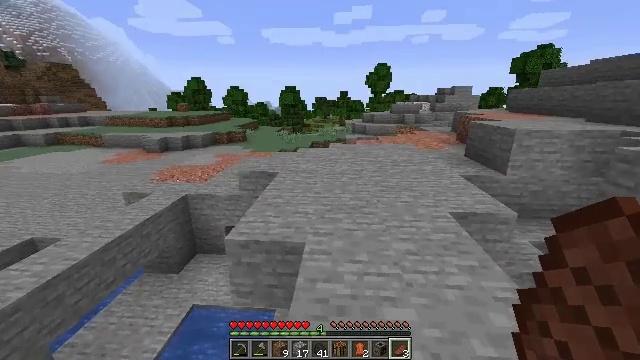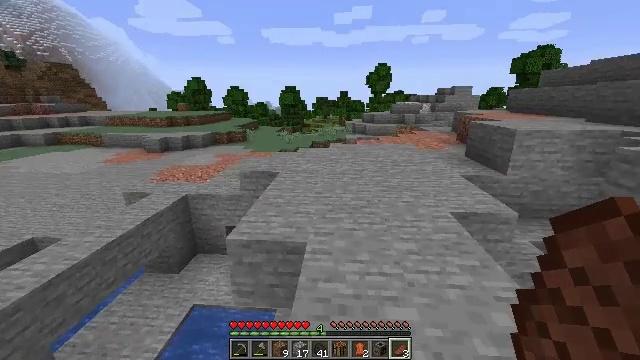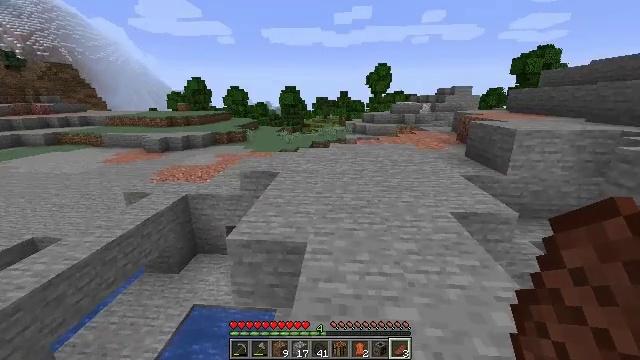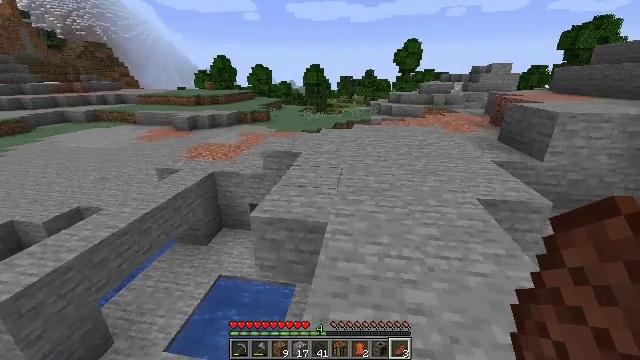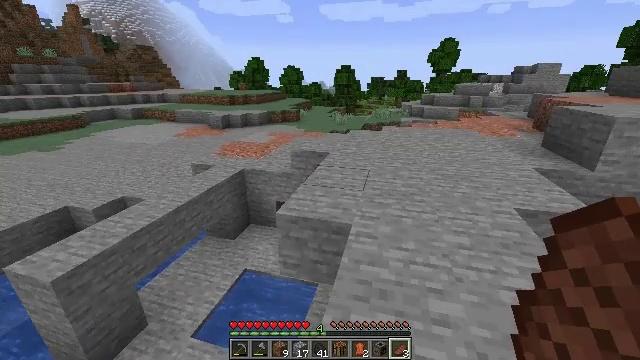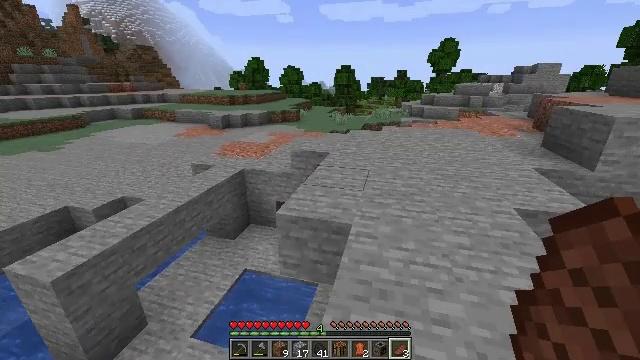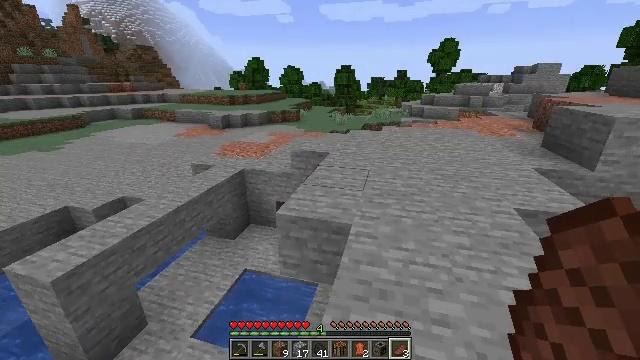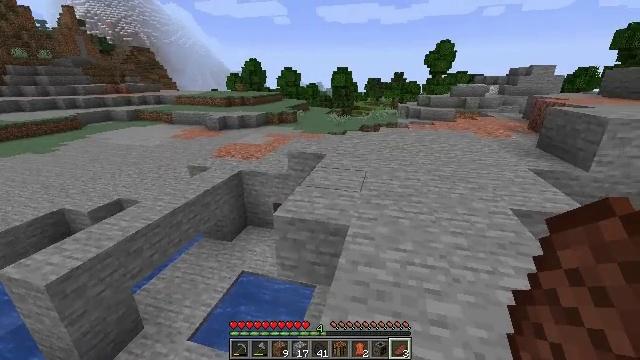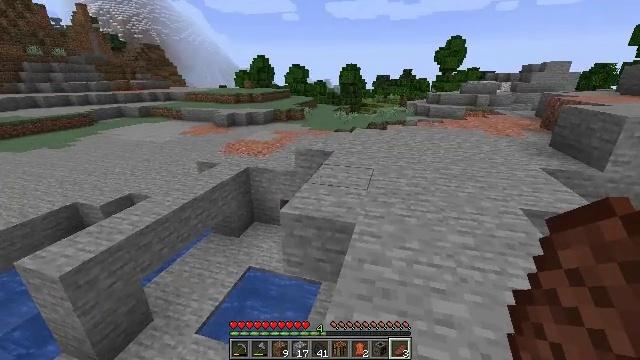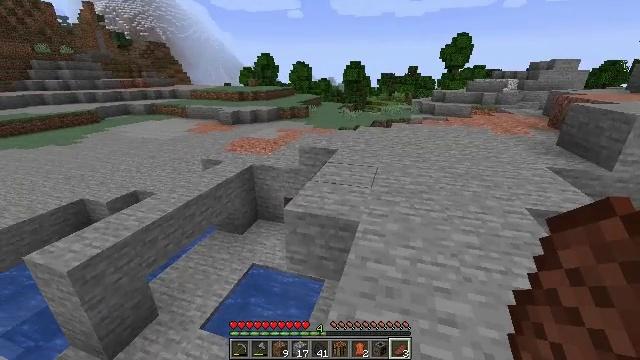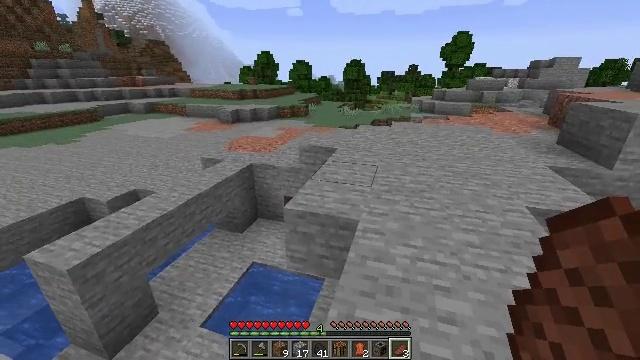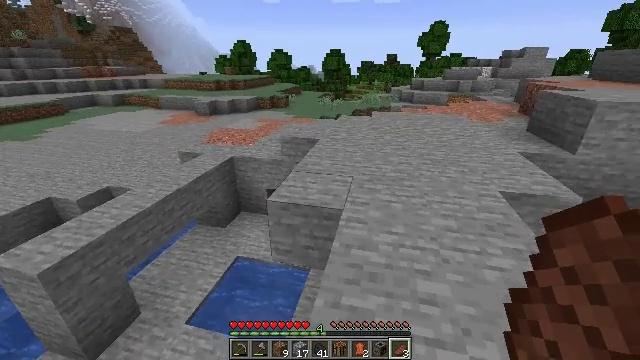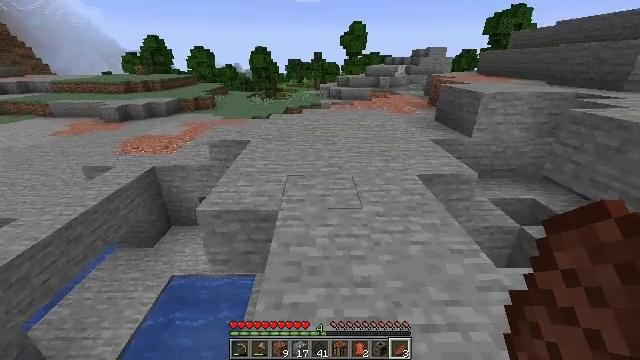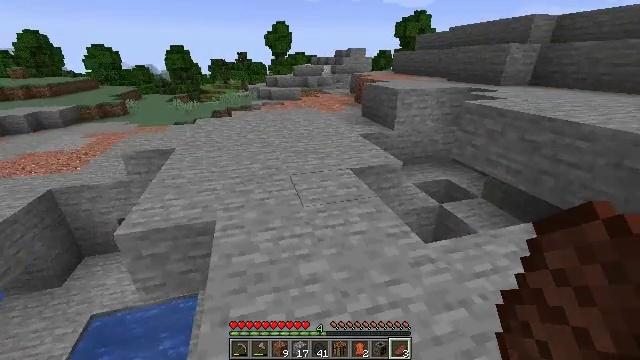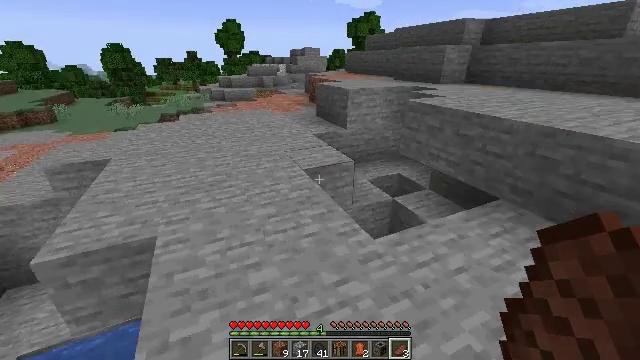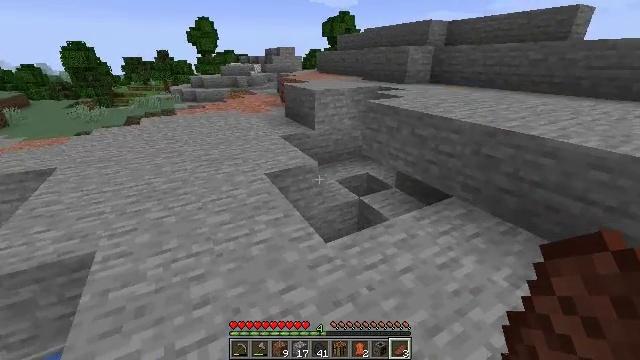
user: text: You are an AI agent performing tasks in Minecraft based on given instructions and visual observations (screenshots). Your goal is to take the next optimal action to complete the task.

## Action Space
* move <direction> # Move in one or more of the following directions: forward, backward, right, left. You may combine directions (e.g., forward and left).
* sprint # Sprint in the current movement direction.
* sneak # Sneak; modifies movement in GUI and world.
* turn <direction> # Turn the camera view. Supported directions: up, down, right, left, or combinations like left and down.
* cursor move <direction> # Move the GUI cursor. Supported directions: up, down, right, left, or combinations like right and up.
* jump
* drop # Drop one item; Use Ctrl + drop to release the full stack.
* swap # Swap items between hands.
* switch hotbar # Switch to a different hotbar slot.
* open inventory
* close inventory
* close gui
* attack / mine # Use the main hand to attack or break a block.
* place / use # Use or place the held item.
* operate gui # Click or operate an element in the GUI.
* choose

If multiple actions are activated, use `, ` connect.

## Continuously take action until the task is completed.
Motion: motion action
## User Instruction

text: Drop a peony.
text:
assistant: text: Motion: no_op
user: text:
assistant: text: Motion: no_op
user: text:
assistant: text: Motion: turn left and down
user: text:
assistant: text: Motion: turn left
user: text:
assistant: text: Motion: no_op
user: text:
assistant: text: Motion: no_op
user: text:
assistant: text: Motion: no_op
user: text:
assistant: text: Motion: turn left
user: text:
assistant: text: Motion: no_op
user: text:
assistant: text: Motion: no_op
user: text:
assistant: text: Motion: turn right and down
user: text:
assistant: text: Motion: move right, turn right
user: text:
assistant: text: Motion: move right, turn right
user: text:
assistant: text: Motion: move right, turn right
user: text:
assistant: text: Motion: move right, turn right
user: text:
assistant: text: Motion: move forward and move right
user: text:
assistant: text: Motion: move forward and move right
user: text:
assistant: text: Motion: move forward and move right
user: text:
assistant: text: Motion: move forward and move right
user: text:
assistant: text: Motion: move forward, turn up
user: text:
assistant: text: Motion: turn up
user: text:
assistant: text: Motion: turn up
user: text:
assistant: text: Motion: turn left and up
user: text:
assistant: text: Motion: turn left and up
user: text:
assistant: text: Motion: no_op
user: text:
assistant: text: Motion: no_op
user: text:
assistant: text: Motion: move forward
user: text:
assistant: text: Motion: move forward, turn left
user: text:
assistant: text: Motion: move forward
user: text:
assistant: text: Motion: no_op